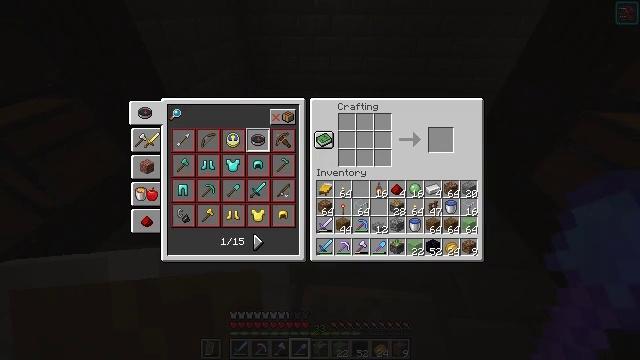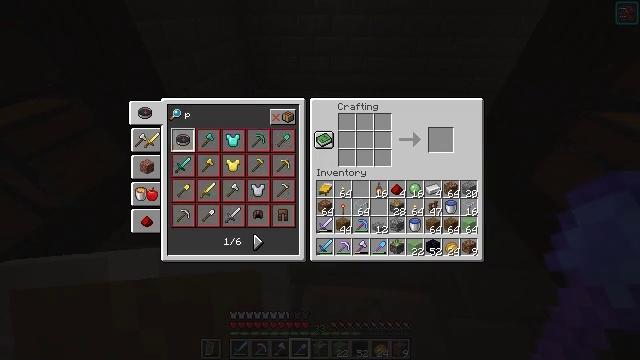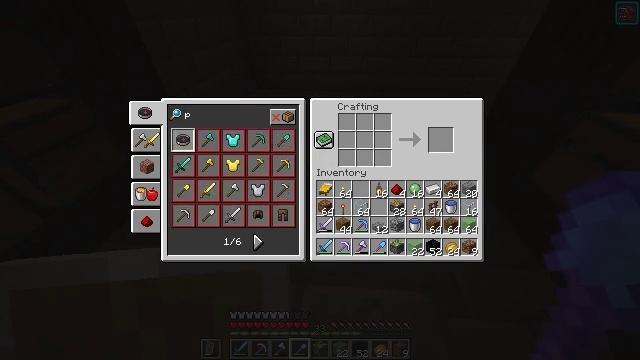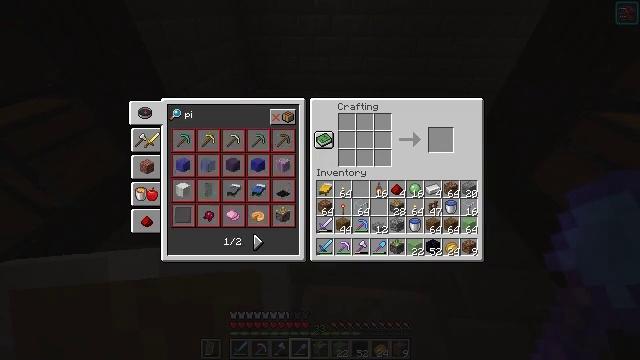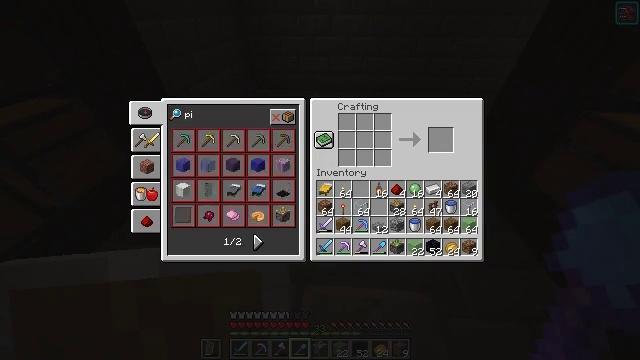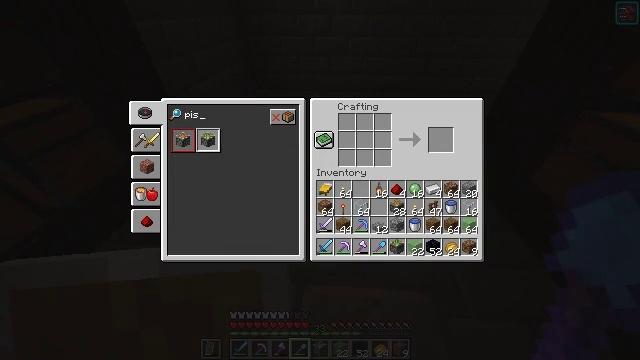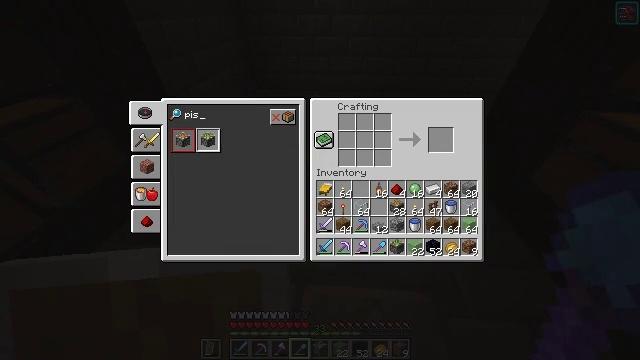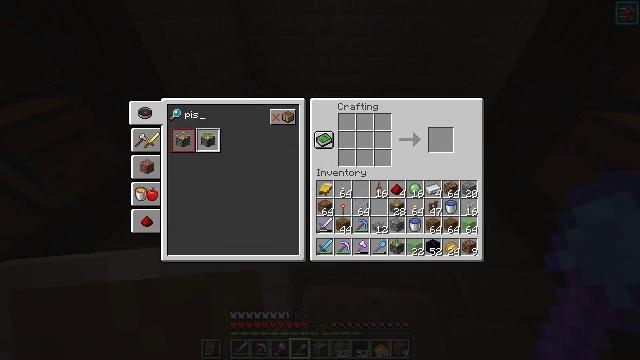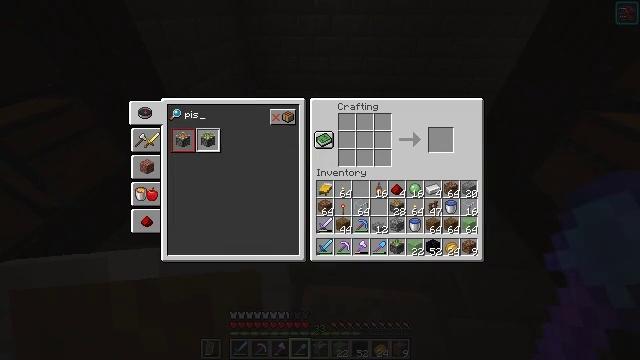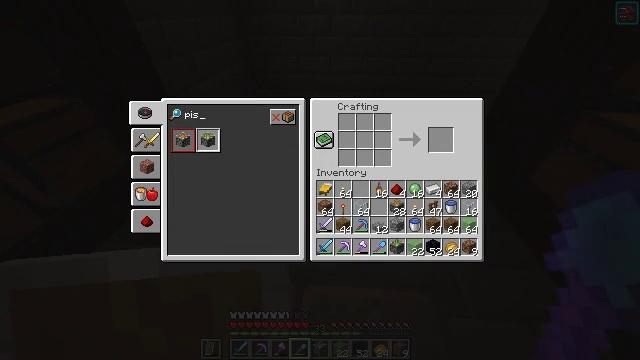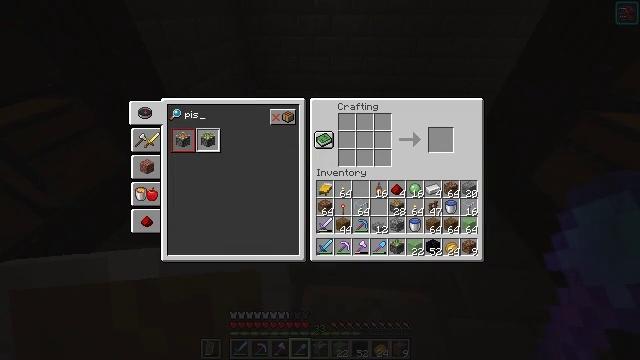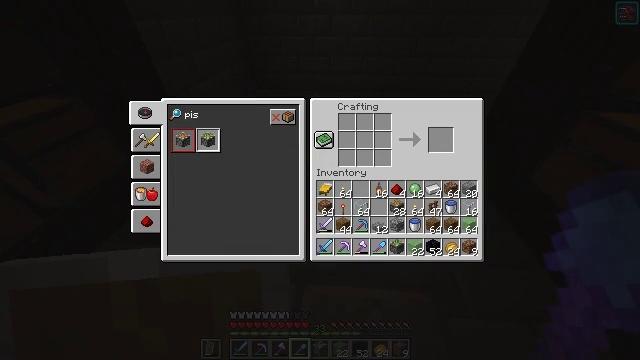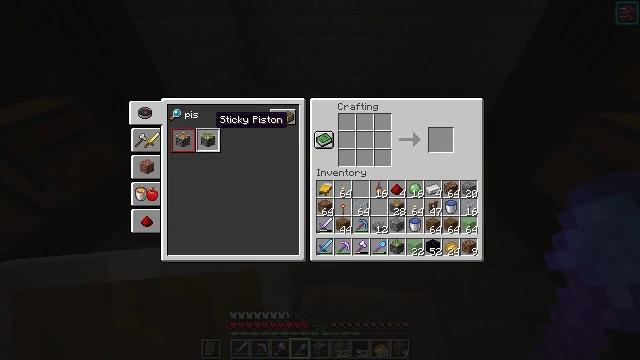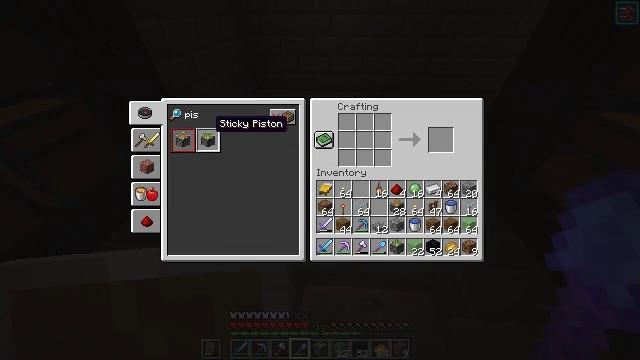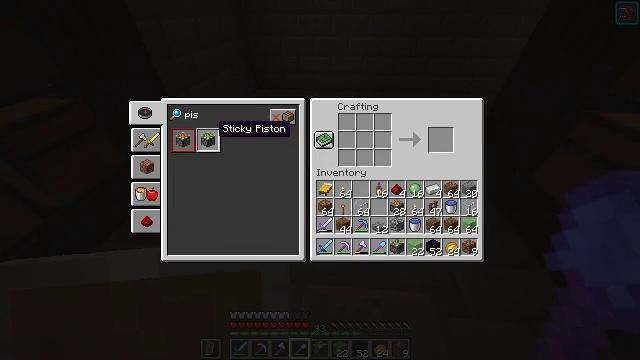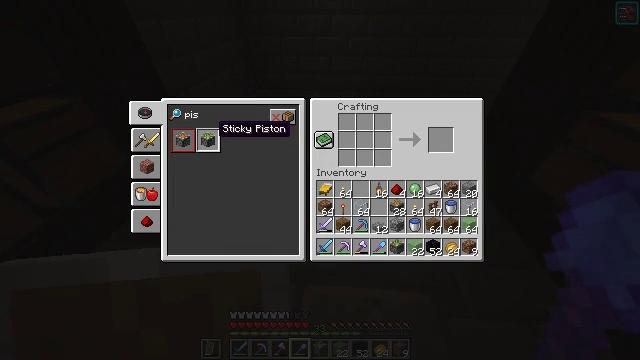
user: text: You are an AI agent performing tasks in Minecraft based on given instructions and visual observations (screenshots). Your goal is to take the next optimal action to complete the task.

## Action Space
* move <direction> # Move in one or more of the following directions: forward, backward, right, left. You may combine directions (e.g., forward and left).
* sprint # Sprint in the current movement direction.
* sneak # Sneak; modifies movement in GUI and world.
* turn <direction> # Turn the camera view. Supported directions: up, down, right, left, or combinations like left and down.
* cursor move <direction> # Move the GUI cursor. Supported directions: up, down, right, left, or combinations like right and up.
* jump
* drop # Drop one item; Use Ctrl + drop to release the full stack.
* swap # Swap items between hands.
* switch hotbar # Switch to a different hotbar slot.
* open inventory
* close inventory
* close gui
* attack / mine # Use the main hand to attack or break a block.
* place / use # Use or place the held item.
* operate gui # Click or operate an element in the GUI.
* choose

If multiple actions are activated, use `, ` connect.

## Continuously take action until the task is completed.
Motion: motion action
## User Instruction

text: Interact with the crafting table to craft a sticky piston.
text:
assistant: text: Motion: no_op
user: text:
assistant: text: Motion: no_op
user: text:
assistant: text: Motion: no_op
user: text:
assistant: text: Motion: no_op
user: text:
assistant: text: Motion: move back
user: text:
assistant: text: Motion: move back
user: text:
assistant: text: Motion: no_op
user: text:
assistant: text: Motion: no_op
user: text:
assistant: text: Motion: no_op
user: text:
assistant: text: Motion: no_op
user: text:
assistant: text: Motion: cursor move left
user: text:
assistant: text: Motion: cursor move left
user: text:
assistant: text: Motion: no_op
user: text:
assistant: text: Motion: no_op
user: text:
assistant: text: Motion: sneak
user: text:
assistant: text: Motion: sneak
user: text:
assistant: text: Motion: sneak, operate gui
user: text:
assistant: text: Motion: sneak, operate gui
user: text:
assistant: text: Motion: sneak
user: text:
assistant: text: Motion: sneak, cursor move right
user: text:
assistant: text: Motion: sneak, cursor move right
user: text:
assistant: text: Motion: sneak, cursor move right
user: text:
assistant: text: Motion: cursor move right
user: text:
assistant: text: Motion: cursor move right
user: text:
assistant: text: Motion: cursor move right
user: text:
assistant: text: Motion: cursor move right
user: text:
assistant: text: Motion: cursor move right
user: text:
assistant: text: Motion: no_op
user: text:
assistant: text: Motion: no_op
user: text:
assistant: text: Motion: no_op